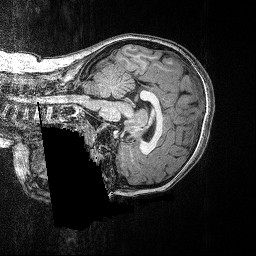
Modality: T1w
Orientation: sagittal
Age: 84
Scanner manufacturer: siemens
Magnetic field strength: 3 T
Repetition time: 2.5 s
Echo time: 0.00347 s